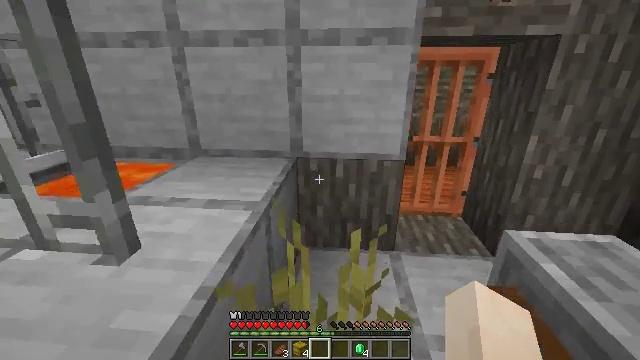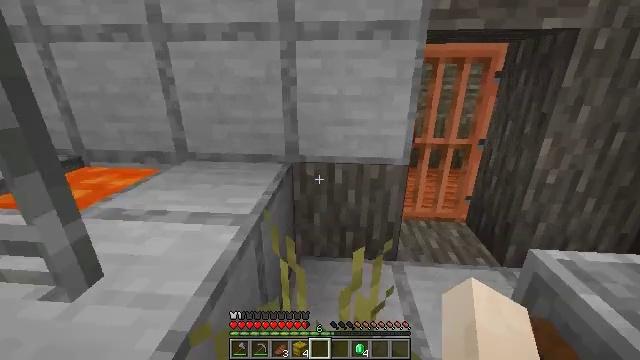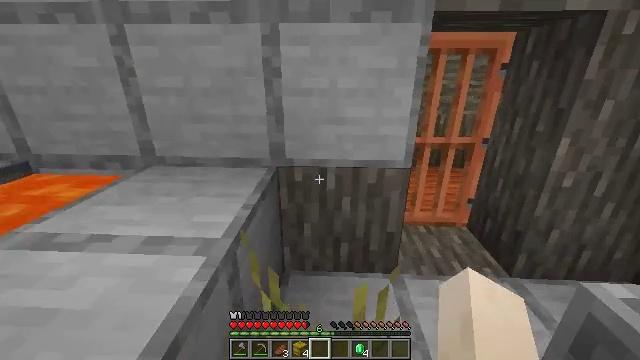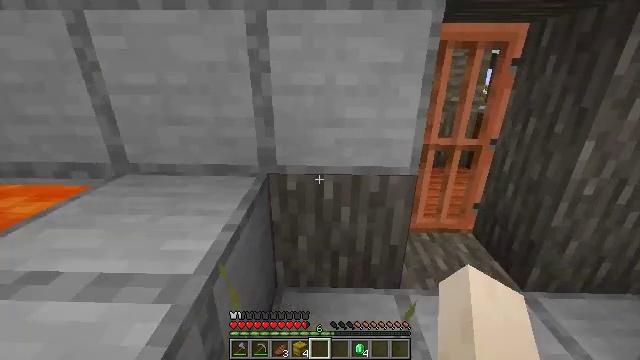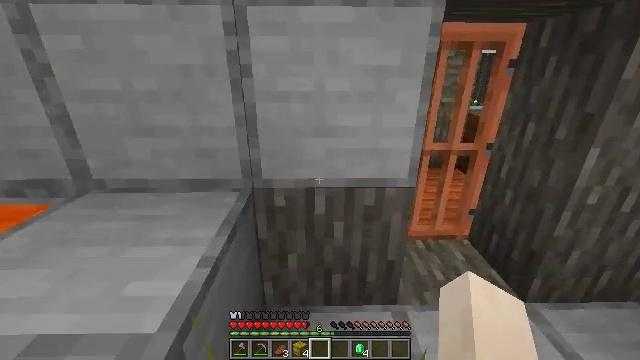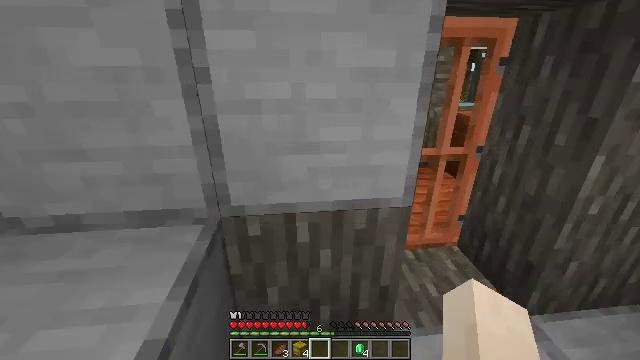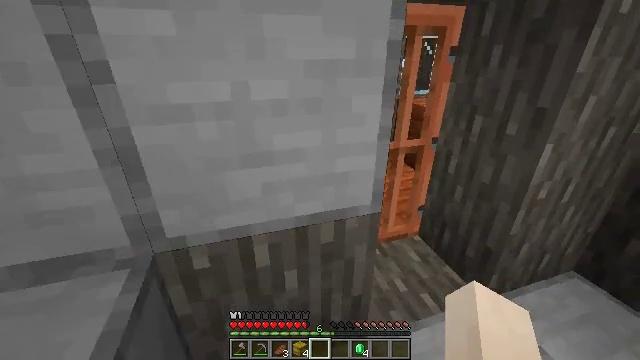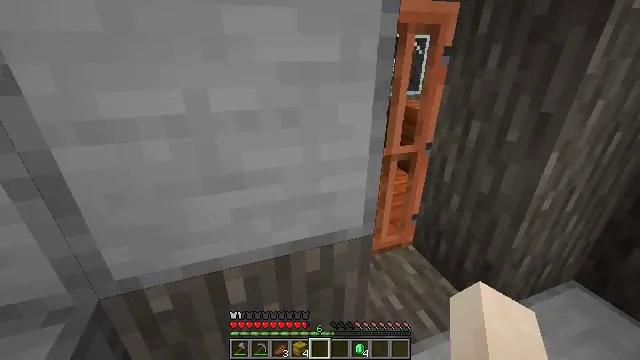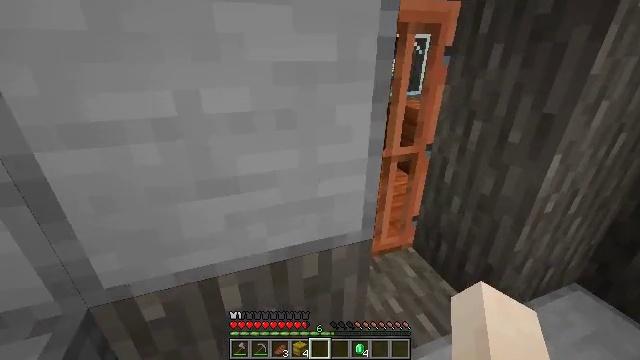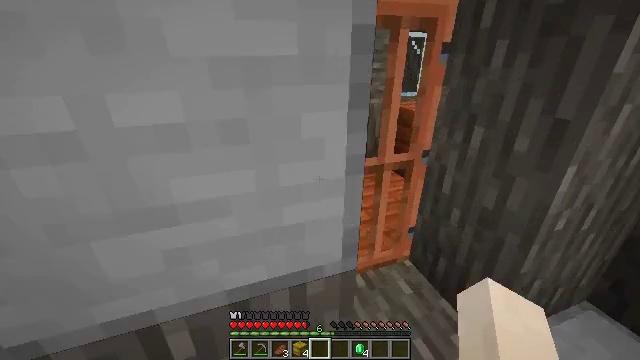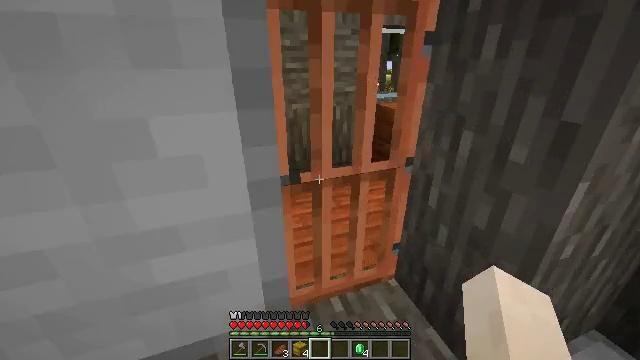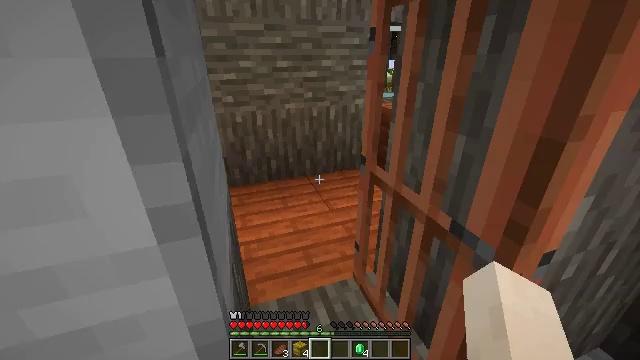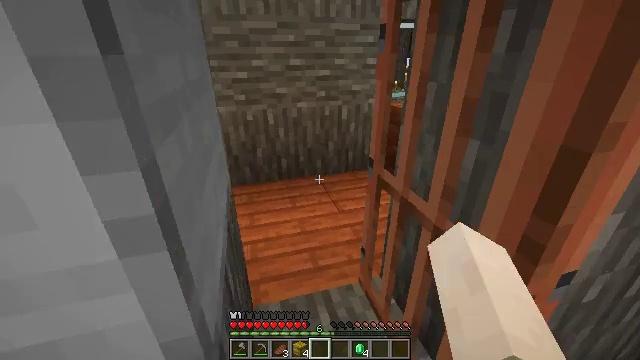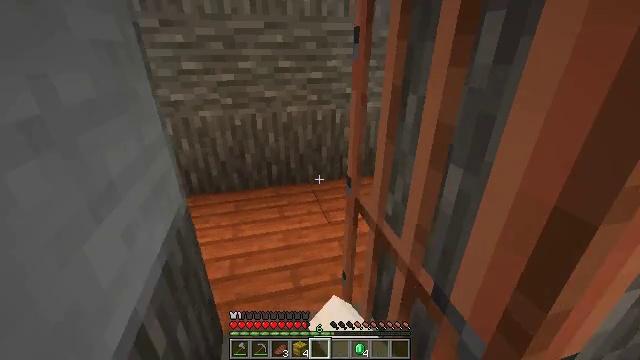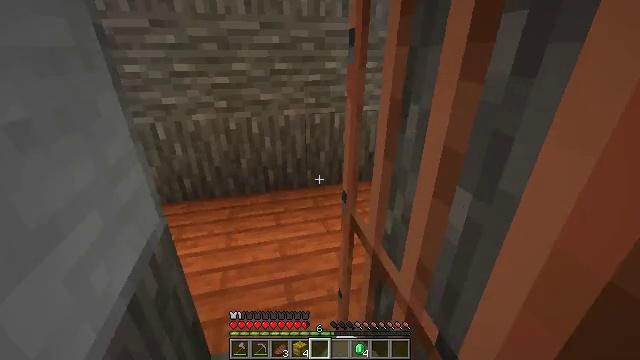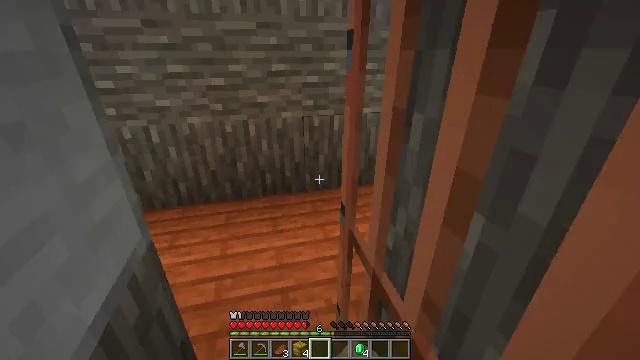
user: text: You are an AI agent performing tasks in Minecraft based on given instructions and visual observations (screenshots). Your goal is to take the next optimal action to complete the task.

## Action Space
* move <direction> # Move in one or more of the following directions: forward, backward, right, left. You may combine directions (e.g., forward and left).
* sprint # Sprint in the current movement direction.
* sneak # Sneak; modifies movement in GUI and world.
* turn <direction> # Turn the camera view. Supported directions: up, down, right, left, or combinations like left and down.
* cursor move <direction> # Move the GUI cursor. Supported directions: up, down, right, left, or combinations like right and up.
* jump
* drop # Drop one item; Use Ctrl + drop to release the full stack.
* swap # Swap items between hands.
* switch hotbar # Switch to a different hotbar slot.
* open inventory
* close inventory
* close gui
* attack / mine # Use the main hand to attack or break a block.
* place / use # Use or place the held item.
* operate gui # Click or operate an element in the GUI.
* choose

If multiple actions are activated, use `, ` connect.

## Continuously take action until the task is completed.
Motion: motion action
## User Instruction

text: Attack the grindstone to break it.
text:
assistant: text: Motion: move forward
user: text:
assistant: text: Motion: move forward, turn right
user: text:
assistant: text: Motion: move forward, turn right
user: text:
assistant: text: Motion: move forward, turn right
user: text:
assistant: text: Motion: move forward, turn right
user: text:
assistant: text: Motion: move forward, turn right and down
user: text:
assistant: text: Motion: move forward and move right, turn right
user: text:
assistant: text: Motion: move forward and move right
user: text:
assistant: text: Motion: move forward and move right
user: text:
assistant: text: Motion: move forward and move right
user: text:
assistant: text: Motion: move forward and move right, use / place
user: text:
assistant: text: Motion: move forward, turn left, use / place
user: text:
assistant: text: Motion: move forward, turn left, use / place
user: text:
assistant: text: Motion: move forward, use / place
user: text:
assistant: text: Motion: move forward
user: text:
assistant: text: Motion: move forward
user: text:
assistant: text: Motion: move forward
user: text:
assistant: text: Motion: move forward
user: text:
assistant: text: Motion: move forward
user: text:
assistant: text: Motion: move forward and move left, turn right and up
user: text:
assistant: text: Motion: move forward and move left, turn right and up
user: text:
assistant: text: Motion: move forward and move left, turn right
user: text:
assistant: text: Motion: move forward and move left, turn right
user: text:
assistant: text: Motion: move left
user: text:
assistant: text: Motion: move left, turn right
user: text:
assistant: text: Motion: move left
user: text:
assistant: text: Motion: turn right
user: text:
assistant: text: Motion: turn right
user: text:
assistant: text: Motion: turn right
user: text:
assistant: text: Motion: move right, turn right